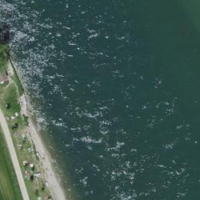
EUNIS habitat code: 15
Species observed at this site:
Motacilla cinerea